Aerial crown-view tile of a tropical tree (Barro Colorado Island, Panama), acquired 20250616:
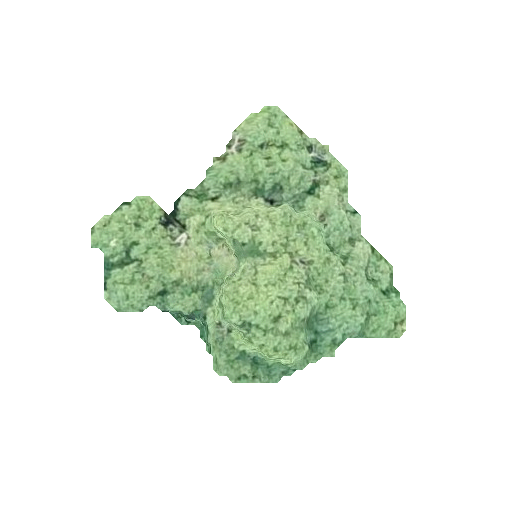
Species: Aspidosperma desmanthum
GBIF accepted scientific name: Aspidosperma desmanthum
Crown area: 72.334 m²